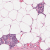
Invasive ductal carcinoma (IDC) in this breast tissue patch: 0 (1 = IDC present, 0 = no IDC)